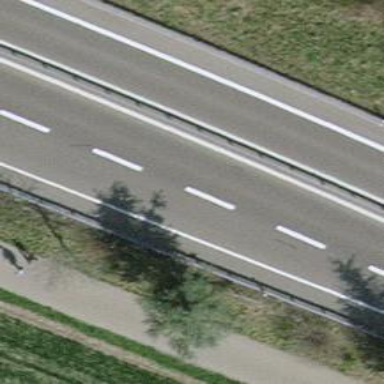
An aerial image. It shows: Asphalt trunk motorway.